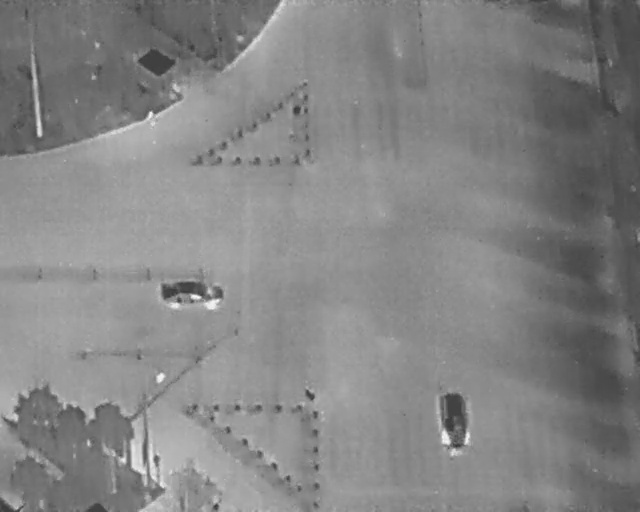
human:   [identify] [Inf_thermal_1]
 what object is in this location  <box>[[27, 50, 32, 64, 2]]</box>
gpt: <ref>1 medium car at the left</ref>

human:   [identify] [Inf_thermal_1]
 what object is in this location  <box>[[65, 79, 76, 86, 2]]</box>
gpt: <ref>1 medium car at the bottom right</ref>